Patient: sex M, age 69
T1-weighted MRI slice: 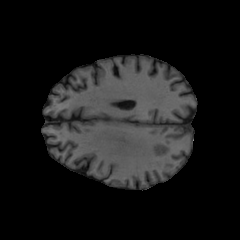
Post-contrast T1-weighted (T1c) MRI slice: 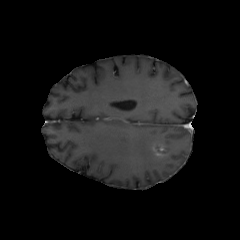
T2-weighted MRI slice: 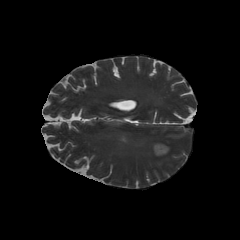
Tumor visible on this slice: yes
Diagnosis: Glioblastoma, IDH-wildtype
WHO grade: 4